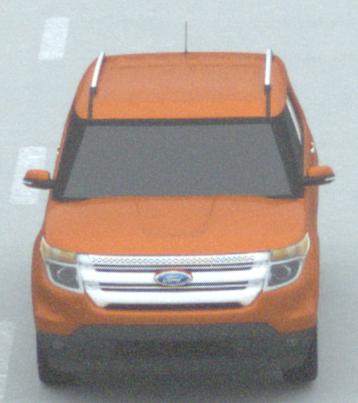
Make: Ford
Model: Explorer
Detailed model: Gen. 5
Model produced from: 2010
Model produced until: 2019
Doors: 5
Color: orange
Road condition: dry road
Daytime: midday
Contrast: low contrast